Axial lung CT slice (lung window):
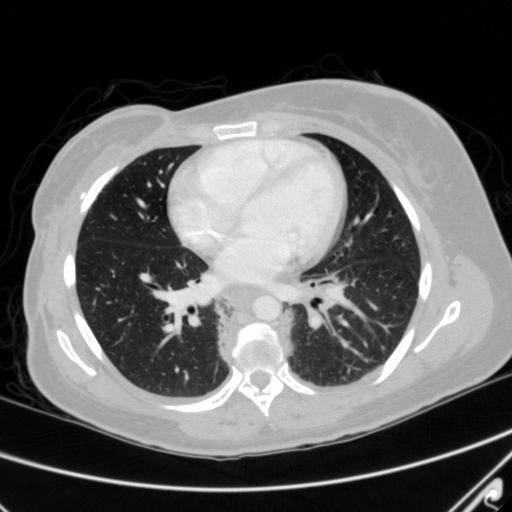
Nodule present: no